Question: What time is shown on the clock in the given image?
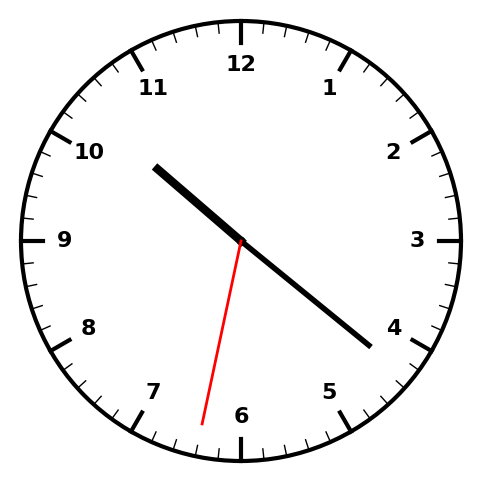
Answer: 10:21:32